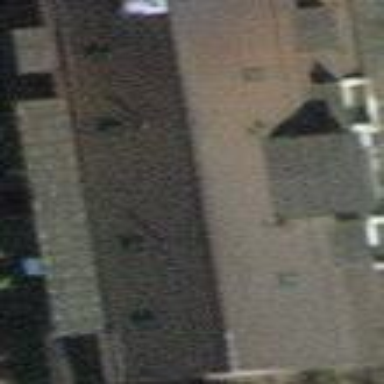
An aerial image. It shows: Apartments building with gambrel roof.